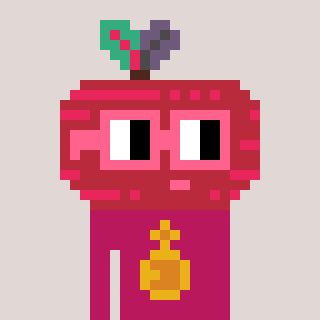
a pixel art character with square pink glasses, a beet-shaped head and a darkpink-colored body on a warm background